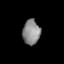
Tissue: lung
Cell type: Epithelial cells
Senescence score: 0.1303
Nuclear area (px): 424
Mean DAPI intensity: 138.425